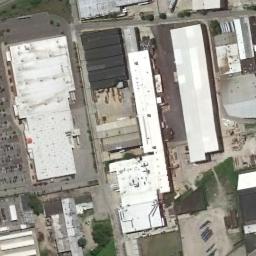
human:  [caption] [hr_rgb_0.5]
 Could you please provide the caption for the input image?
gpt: The roofs of industrial buildings are mostly blue .

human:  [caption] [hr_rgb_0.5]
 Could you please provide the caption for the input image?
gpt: The industrial area has some workshops of different colors .

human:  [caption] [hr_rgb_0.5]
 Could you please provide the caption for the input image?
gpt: In an industrial area, There are factories and roads, There are planned parking lots, Parked items, And good greening .

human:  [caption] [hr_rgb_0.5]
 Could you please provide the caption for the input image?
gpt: There are many houses in the industrial area .

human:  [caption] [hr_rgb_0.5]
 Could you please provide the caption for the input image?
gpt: There are some white buildings on the industrial area .